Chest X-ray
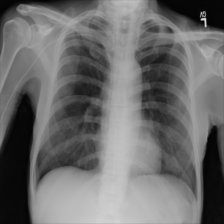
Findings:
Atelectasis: negative
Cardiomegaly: negative
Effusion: negative
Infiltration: negative
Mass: negative
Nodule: negative
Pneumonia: negative
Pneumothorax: negative
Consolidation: negative
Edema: negative
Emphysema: negative
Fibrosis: negative
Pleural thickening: negative
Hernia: negative